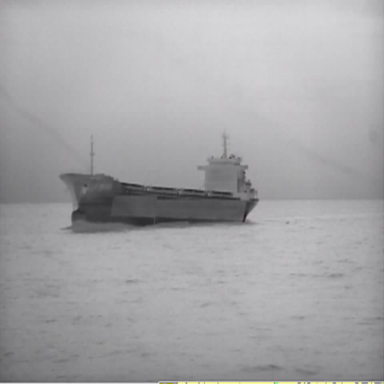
There is a liner in the infrared image.